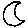
Label: moon